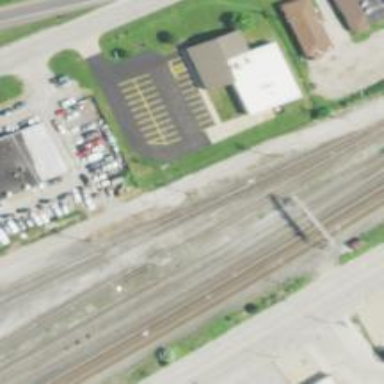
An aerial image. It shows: Railway siding with rails.